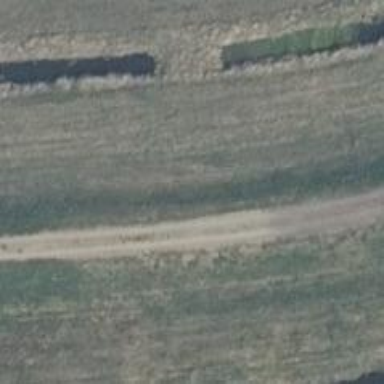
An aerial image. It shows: Track with grade 4 track type.